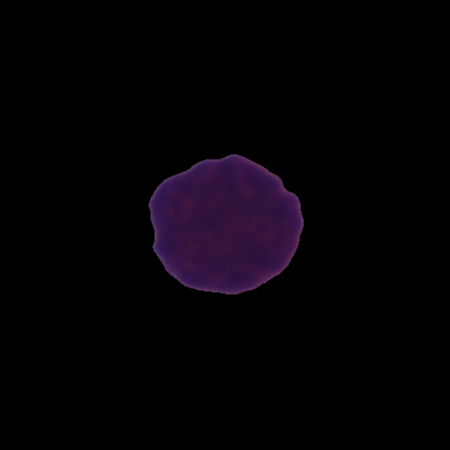
Label: healthy